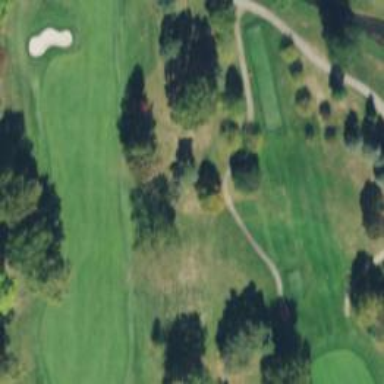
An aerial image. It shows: Pathway for golfing.